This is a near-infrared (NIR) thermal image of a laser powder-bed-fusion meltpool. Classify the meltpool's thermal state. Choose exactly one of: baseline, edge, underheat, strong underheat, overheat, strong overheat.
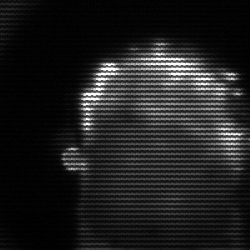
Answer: baseline